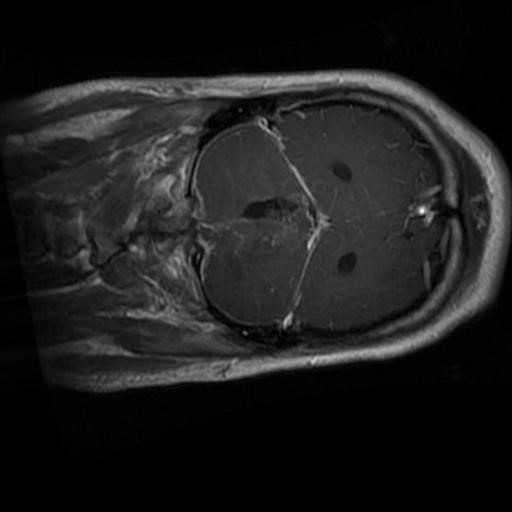
Label: brain_glioma